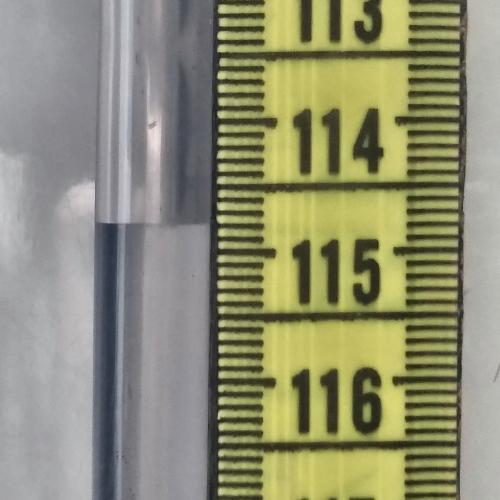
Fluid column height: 114.8 cm